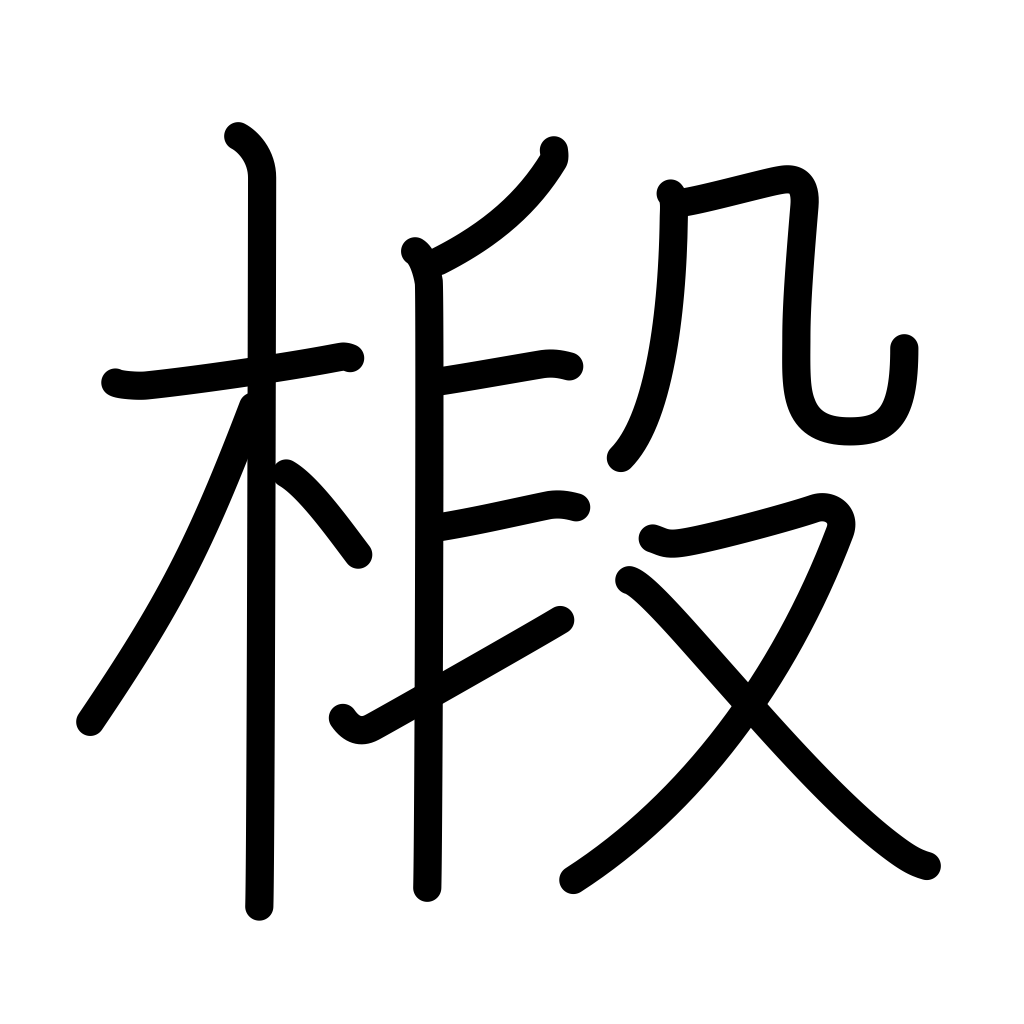
Meaning: fir